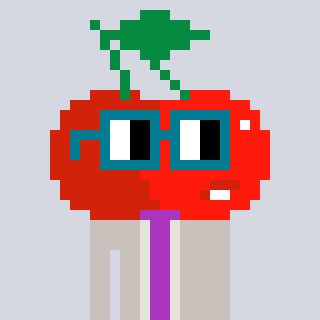
a pixel art character with square dark green glasses, a cherry-shaped head and a foggrey-colored body on a cool background